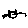
Label: cat